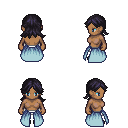
a pixel art fantasy rpg character, female body template, human, dark skin, overskirt, white pants, raven loose hair, black shoes, four views (front, back, left, right), 2x2 character sprite sheet, small pixel art, hard edges, no anti-aliasing